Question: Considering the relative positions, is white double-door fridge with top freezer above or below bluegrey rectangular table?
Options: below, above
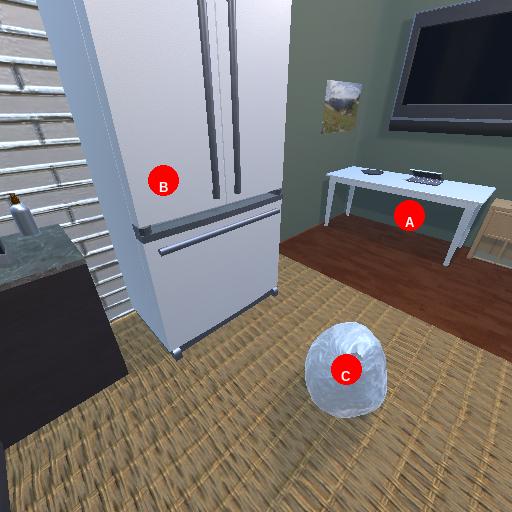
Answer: below